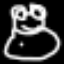
Label: frog